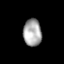
Tissue: lung
Cell type: Epithelial cells
Senescence score: 0.2371
Nuclear area (px): 490
Mean DAPI intensity: 166.961